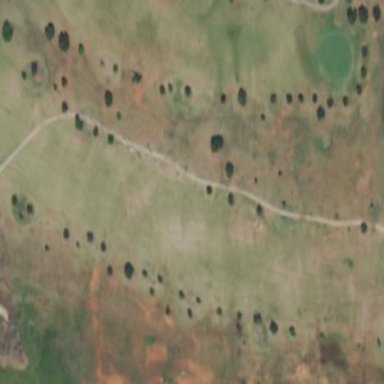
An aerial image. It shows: Meadow with golf fairway.